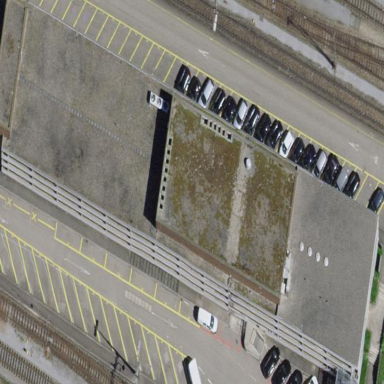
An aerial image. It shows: Transportation building.